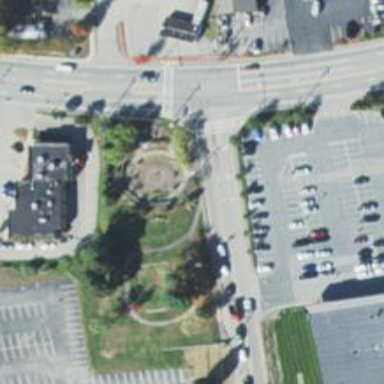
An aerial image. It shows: Historic memorial.